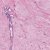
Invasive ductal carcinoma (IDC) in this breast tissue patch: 0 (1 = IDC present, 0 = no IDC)